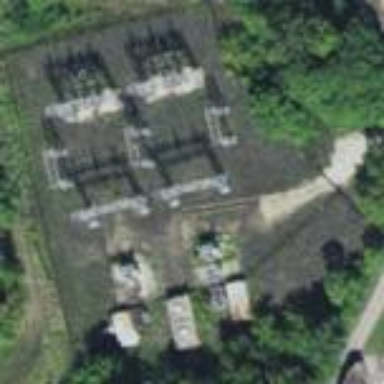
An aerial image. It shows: Transmission substation.